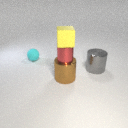
large gray metal cylinder in front of small cyan rubber sphere